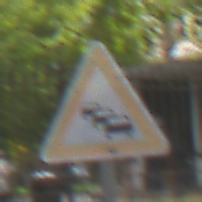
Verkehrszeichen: Stau
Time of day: MorningAfternoon
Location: Outdoor (Urban)
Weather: Overcast
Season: NotSpecified
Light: Natural